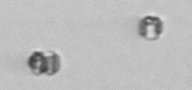
Label: Thalassiosira_sp_aff_mala